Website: lowes
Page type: customer-info-address
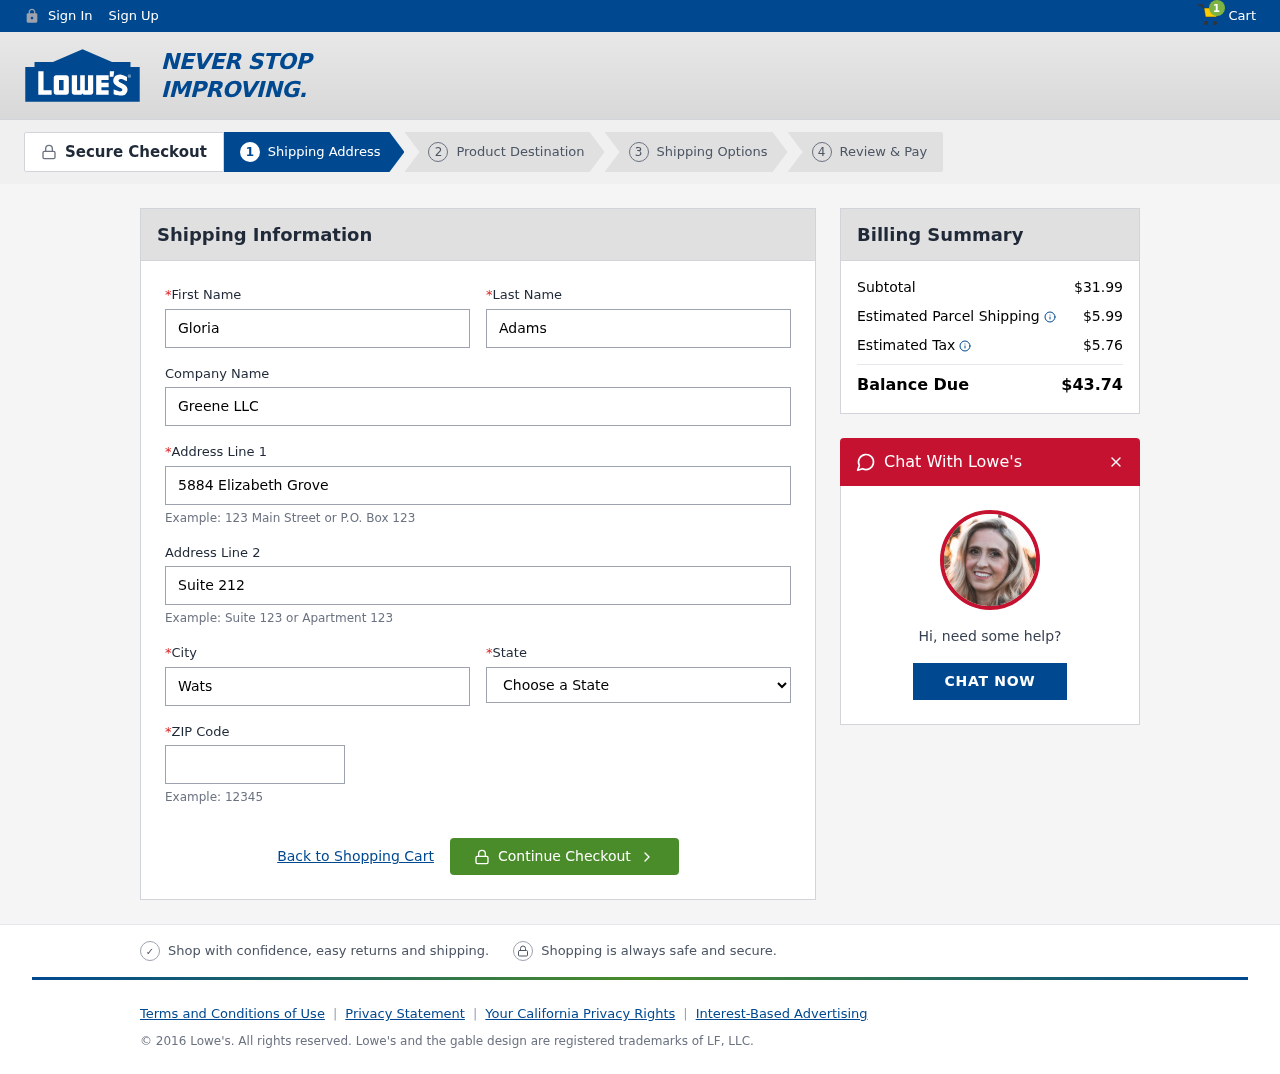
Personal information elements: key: PII_CITY
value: Watsonfort
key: PII_COMPANY
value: Greene LLC
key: PII_FIRSTNAME
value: Gloria
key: PII_LASTNAME
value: Adams
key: PII_POSTCODE
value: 73364
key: PII_STATE
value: MP
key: PII_STREET
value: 5884 Elizabeth Grove
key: PII_STREET2
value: Suite 212
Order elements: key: ORDER_NUM_ITEMS
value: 1
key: ORDER_SUBTOTAL
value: $31.99
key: ORDER_SHIPPING_COST
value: $5.99
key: ORDER_TAX
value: $5.76
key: ORDER_TOTAL
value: $43.74